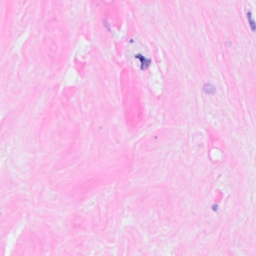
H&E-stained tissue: Breast